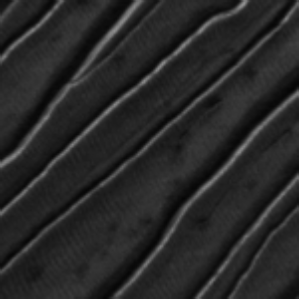
Label: frost